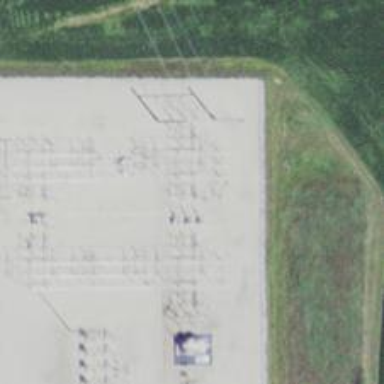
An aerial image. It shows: Switch used for power control.